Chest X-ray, PA view. Patient: 50 years old, sex F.
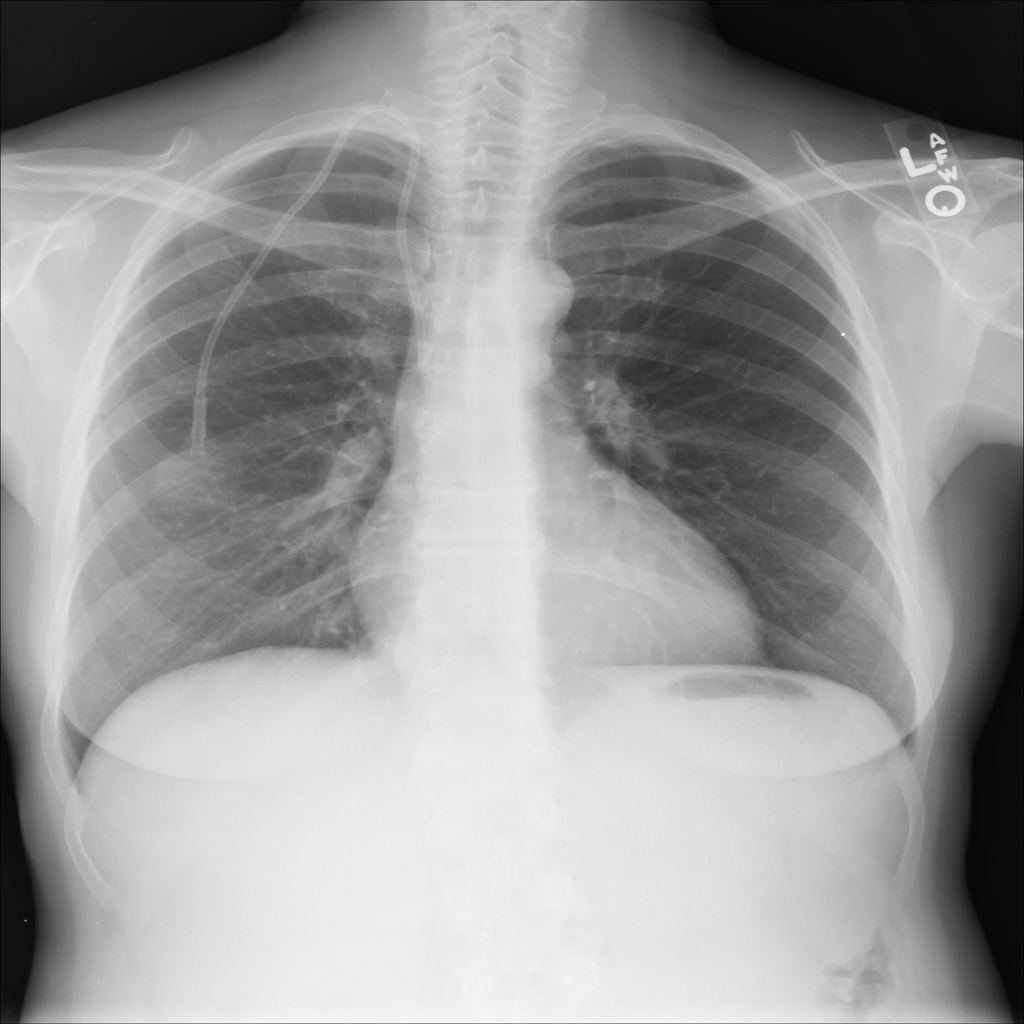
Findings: No Finding